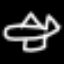
Label: airplane